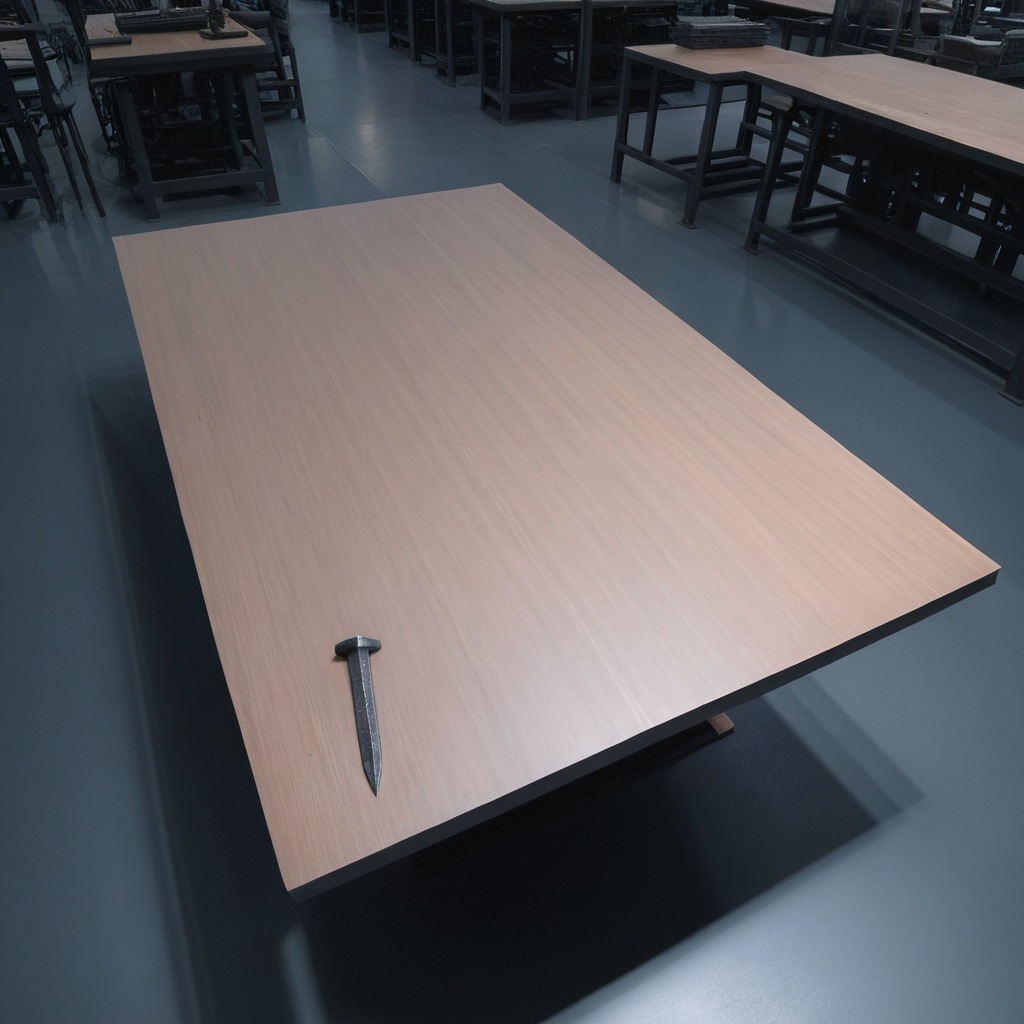
An iron nail is lying on the tabletop.